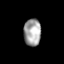
Tissue: skin
Cell type: Epithelial cells
Senescence score: 0.2754
Nuclear area (px): 457
Mean DAPI intensity: 164.591